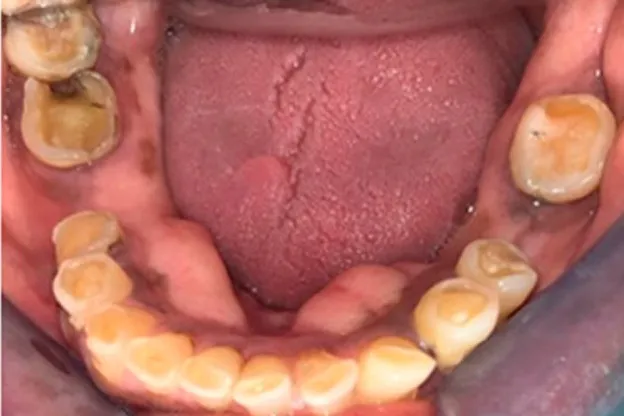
Mandibular view showing pronounced occlusal cupping on all remaining teeth and carious lesions on the lower right.
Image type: radiology (ct)